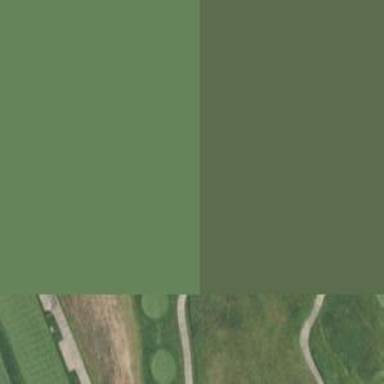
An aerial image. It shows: Pathway for golfing.